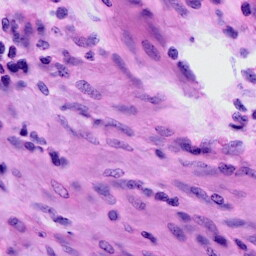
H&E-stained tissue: Cervix